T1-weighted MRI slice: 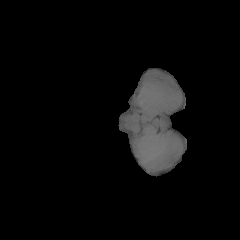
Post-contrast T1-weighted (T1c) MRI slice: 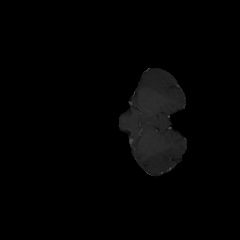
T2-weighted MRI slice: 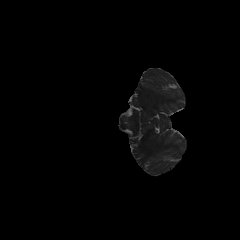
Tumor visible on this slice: no